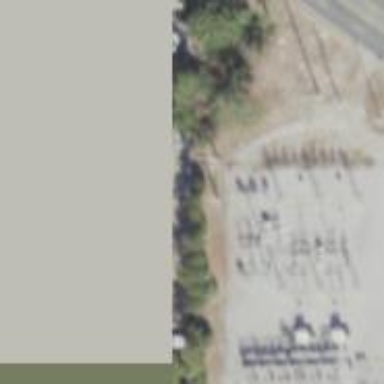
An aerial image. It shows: Outdoor distribution substation protected by fence.